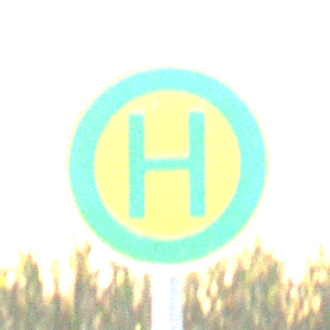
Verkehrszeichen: Haltestelle
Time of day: SunriseSunset
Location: Outdoor (RoadRail)
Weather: Clear
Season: NotSpecified
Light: Natural